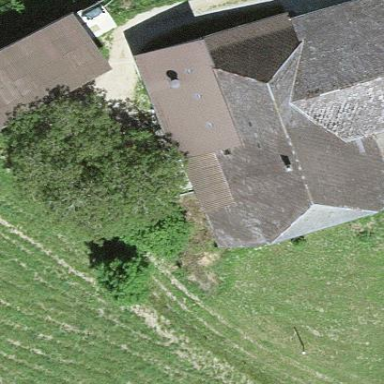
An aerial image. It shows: Farm building.